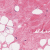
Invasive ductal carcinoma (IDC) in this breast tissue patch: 0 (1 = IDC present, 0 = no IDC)